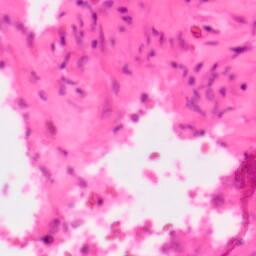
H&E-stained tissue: Colon